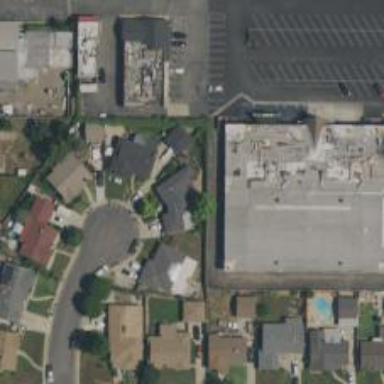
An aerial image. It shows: Building with bowling alley inside.